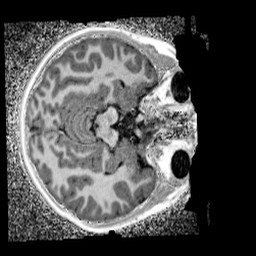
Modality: UNIT1_denoised
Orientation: axial
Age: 9
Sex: male
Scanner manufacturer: siemens
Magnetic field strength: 3 T
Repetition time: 4 s
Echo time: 0.00299 s